Question: Count the number of objects in the diagram.
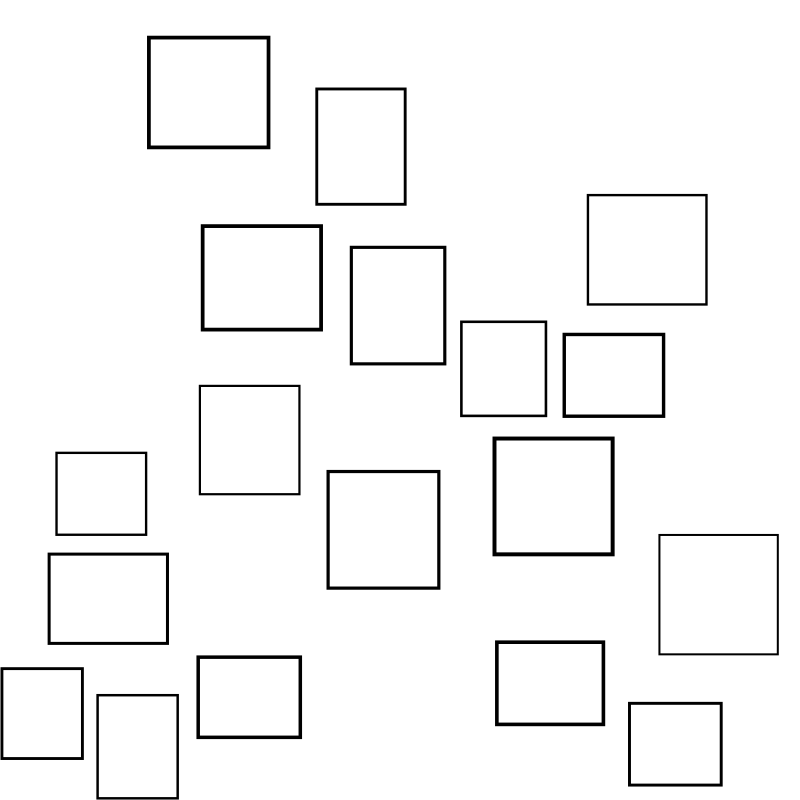
Answer: 18